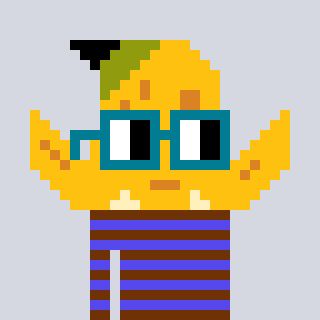
a pixel art character with square dark green glasses, a banana-shaped head and a computerblue-colored body on a cool background